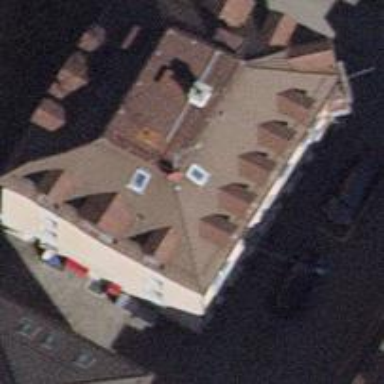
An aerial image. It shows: Restaurant.